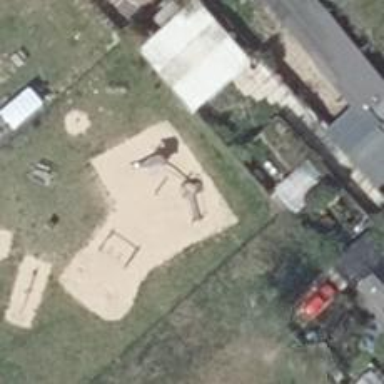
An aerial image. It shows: Playground featuring slide.